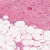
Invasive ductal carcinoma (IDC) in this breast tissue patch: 0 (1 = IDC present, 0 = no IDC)